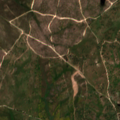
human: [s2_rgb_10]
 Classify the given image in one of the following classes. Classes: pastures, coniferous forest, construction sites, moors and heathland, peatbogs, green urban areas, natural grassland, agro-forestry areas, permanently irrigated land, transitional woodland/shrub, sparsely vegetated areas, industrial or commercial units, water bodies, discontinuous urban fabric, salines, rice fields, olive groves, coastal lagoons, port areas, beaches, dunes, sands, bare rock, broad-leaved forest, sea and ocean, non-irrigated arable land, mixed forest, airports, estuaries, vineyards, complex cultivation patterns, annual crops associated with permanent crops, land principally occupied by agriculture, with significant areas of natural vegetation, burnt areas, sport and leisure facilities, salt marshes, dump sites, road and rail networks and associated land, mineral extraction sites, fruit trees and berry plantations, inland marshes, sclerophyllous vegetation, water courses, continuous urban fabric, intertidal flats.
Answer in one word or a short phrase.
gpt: non-irrigated arable land, pastures, annual crops associated with permanent crops, complex cultivation patterns, broad-leaved forest, transitional woodland/shrub